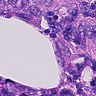
Metastatic tissue present: yes